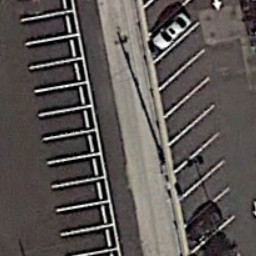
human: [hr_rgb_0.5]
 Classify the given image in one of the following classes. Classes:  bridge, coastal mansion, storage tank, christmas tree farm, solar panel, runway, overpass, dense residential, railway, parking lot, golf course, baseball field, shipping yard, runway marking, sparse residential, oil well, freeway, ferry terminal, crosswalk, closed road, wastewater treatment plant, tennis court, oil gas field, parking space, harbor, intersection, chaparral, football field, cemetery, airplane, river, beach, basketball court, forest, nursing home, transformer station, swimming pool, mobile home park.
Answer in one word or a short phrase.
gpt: parking space